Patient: sex F, age 67
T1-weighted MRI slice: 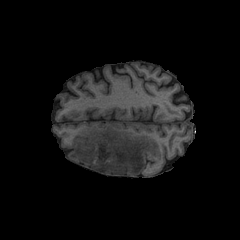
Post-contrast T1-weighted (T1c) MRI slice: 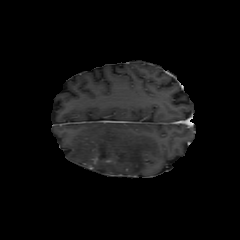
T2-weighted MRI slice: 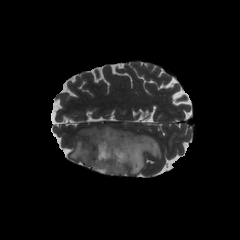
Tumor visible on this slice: yes
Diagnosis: Astrocytoma, IDH-mutant
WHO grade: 4